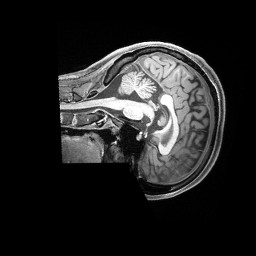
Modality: T1w
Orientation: sagittal
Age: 27
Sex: female
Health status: healthy
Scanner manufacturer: siemens
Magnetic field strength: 3 T
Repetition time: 2.4 s
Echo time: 0.00228 s